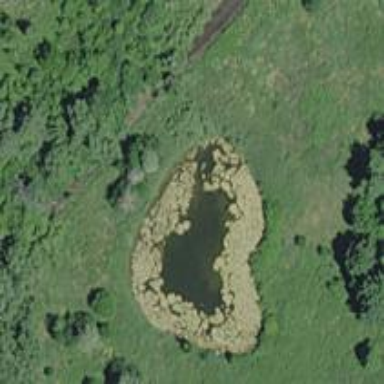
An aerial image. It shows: Pond surrounded by natural water.